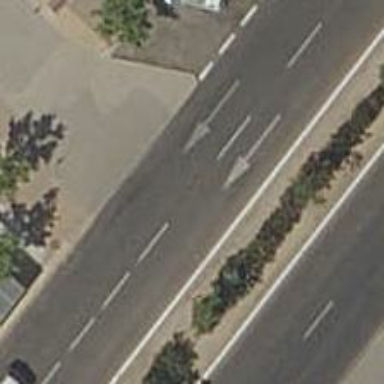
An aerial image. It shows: Pedestrian road.